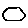
Label: hexagon